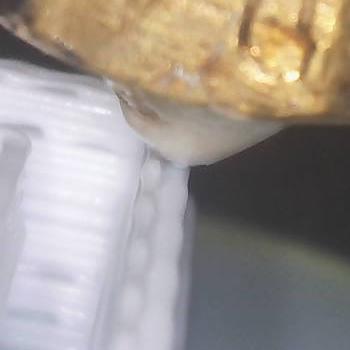
Flow rate: 39%